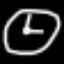
Label: clock